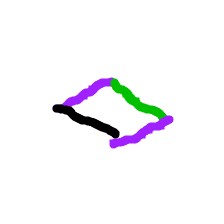
Shape: rhombus